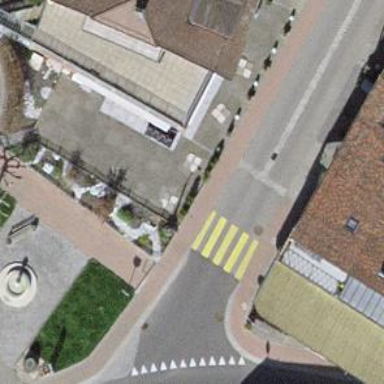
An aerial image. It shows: Zebra crossing on the road.